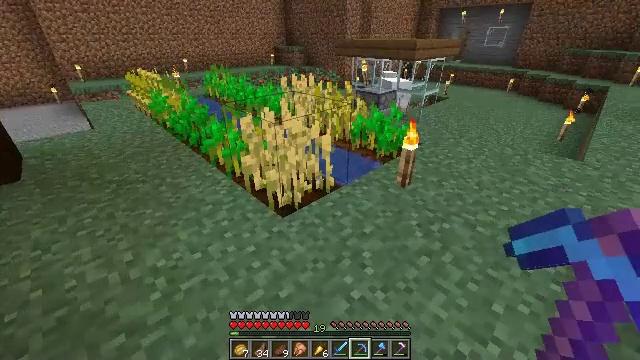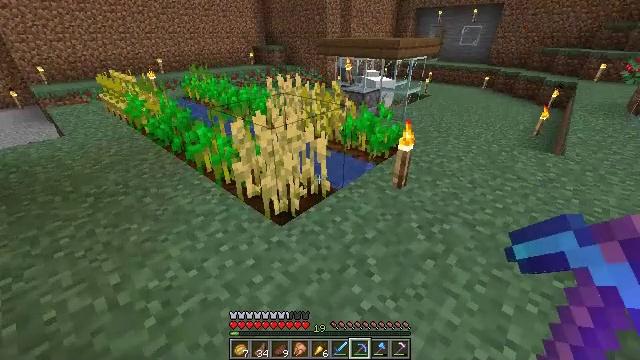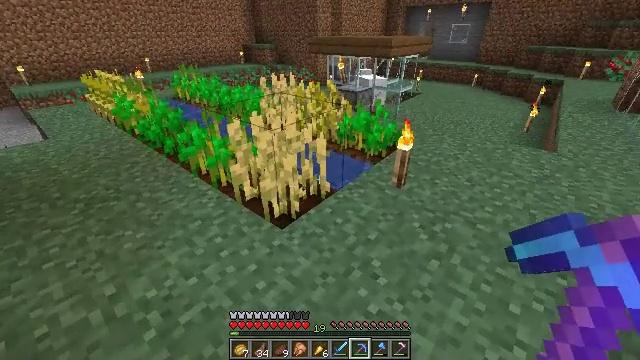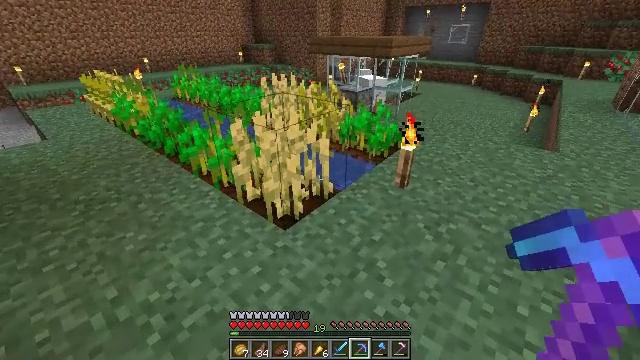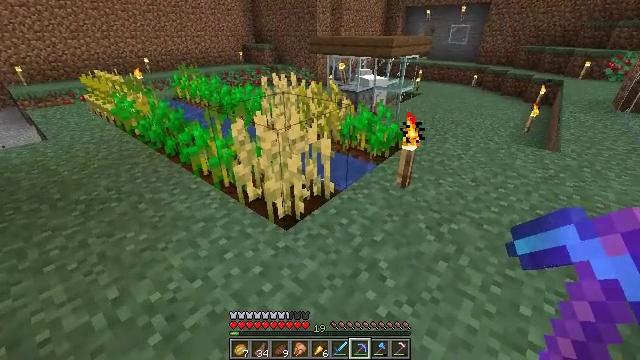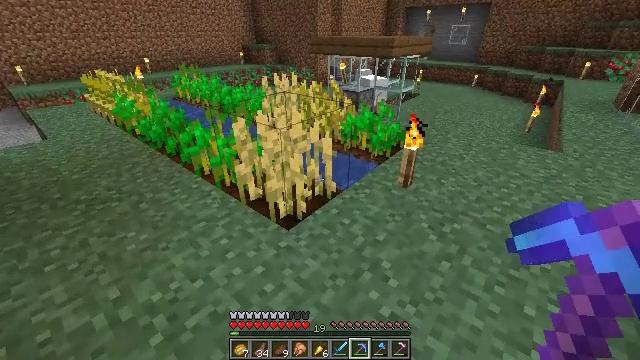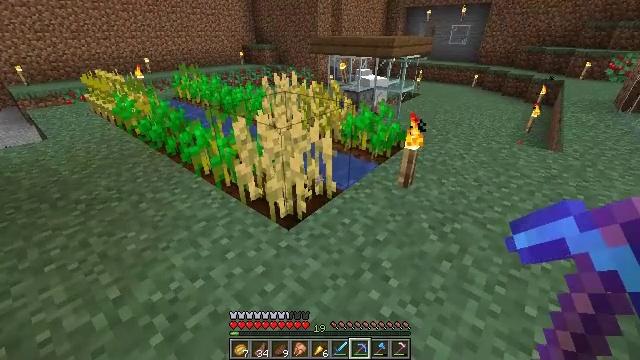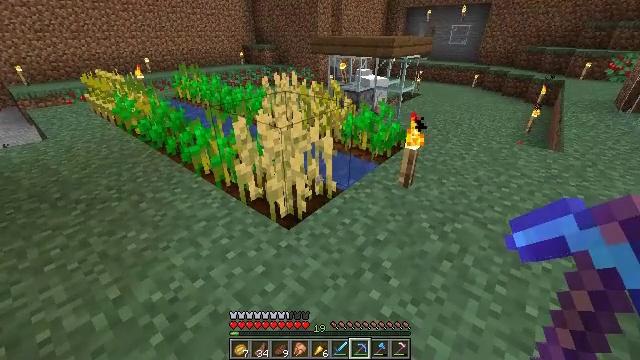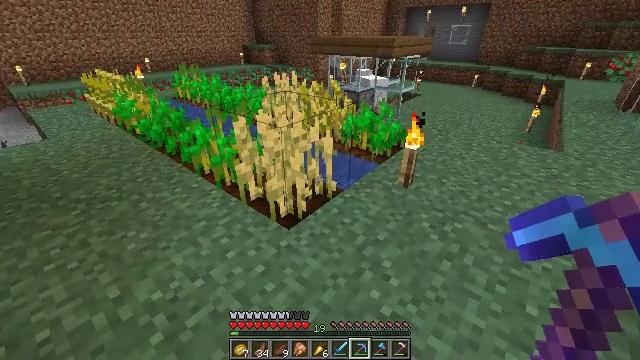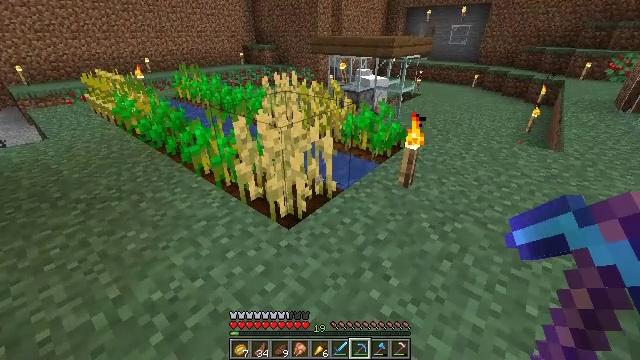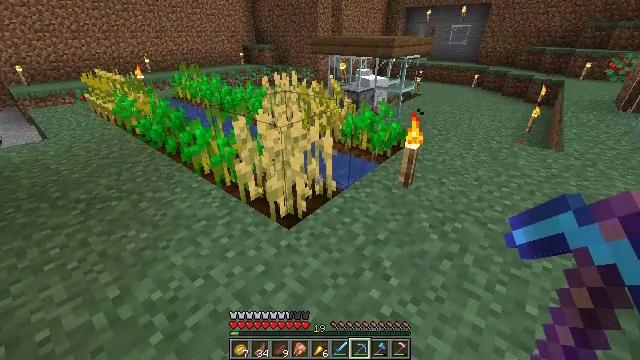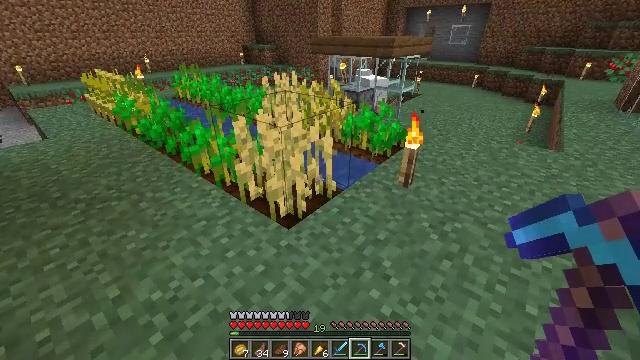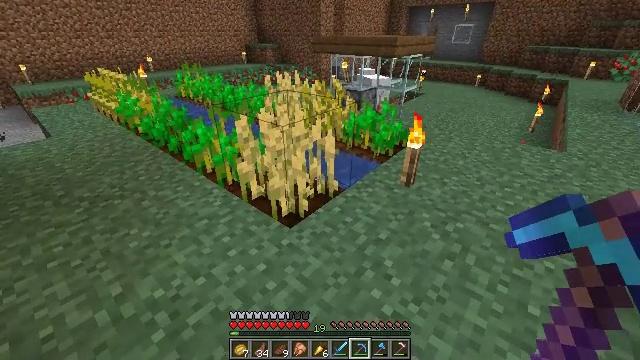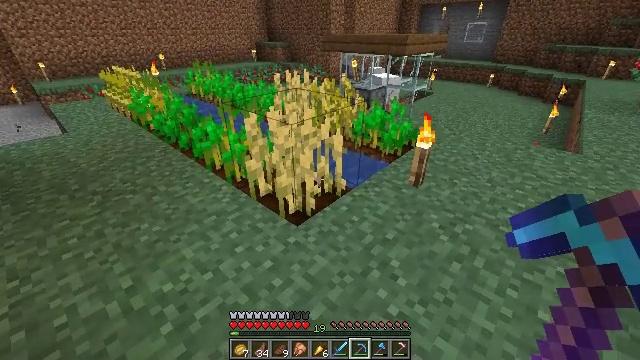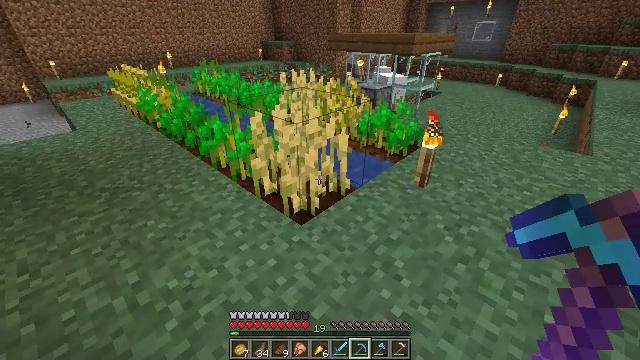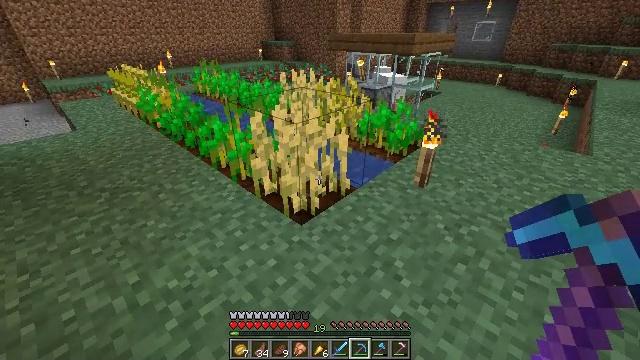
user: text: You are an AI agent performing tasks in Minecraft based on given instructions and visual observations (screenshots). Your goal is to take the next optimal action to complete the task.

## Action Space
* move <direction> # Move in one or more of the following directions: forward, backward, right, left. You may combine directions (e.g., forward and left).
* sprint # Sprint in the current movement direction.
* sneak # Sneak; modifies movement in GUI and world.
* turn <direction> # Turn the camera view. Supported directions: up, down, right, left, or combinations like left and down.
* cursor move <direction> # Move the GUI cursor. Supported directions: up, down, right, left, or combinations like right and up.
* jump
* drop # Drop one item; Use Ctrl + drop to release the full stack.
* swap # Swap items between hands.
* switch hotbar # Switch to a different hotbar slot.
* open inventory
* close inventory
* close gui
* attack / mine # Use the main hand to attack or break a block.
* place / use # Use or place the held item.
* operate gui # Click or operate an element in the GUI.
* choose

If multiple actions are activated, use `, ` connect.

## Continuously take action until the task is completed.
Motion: motion action
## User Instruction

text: Get wheat from the farmland.
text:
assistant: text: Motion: turn right
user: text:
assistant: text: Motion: turn right
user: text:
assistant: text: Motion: no_op
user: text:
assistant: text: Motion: no_op
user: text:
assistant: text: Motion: no_op
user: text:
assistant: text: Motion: no_op
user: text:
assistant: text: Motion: no_op
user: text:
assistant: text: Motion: no_op
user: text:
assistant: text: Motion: no_op
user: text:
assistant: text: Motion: no_op
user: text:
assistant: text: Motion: no_op
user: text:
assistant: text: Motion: no_op
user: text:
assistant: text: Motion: turn left
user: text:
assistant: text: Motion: turn left
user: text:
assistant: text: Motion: no_op
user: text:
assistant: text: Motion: no_op
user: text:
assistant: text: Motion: no_op
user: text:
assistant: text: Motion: no_op
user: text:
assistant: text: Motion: no_op
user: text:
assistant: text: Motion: no_op
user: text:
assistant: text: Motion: no_op
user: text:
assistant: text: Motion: no_op
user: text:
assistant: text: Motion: no_op
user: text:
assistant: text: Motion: no_op
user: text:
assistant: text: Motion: no_op
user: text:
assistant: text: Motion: no_op
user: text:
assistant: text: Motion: no_op
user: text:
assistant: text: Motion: no_op
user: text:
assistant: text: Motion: no_op
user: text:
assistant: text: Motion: no_op